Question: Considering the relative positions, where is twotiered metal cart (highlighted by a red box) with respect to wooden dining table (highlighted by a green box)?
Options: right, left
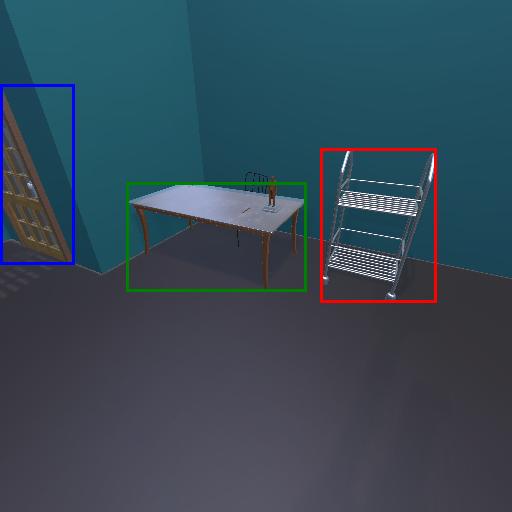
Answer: right